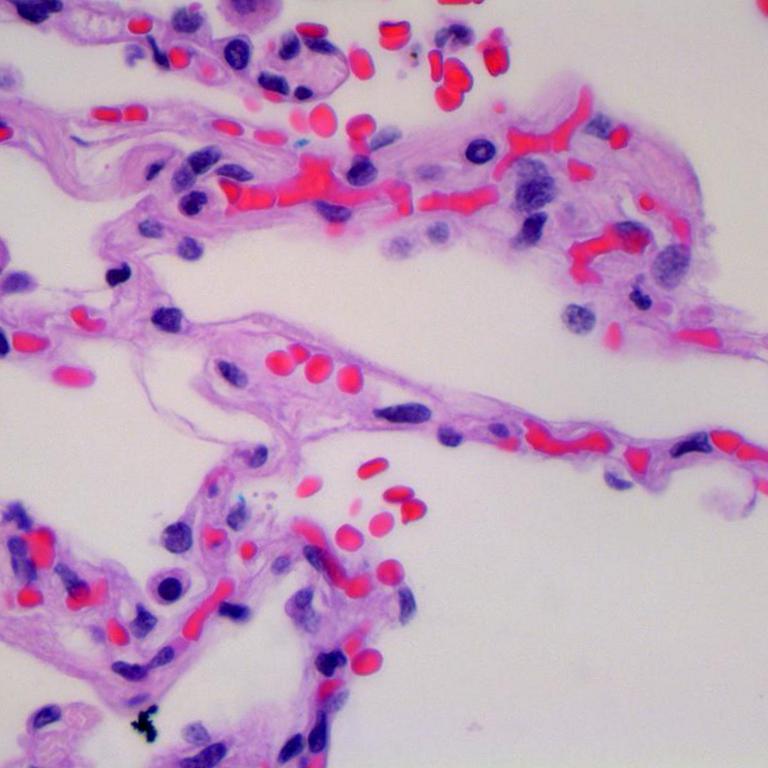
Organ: lung
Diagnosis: benign